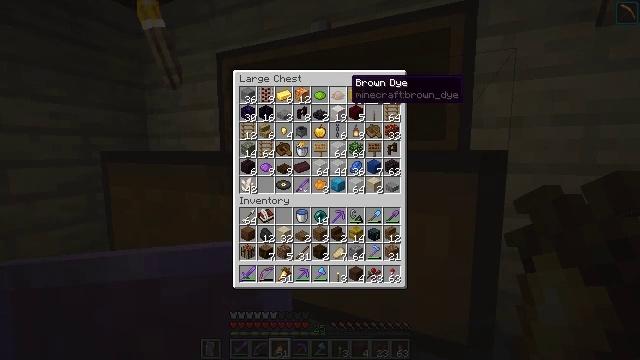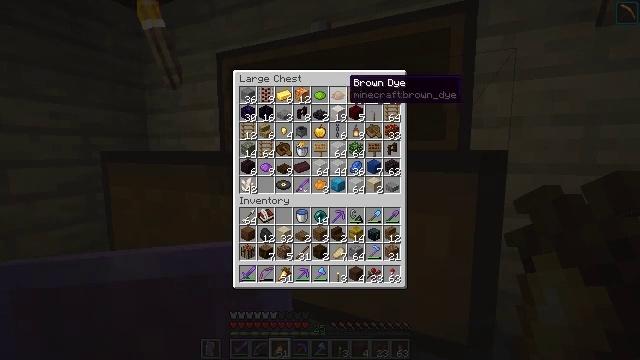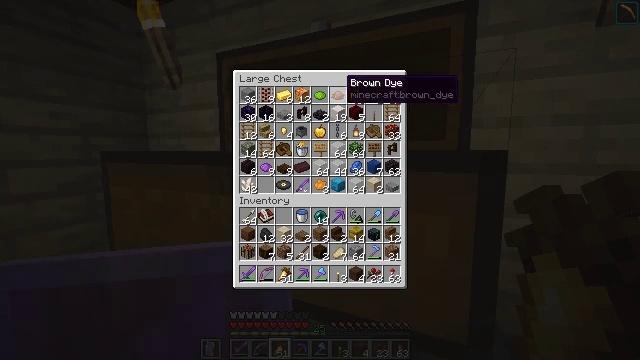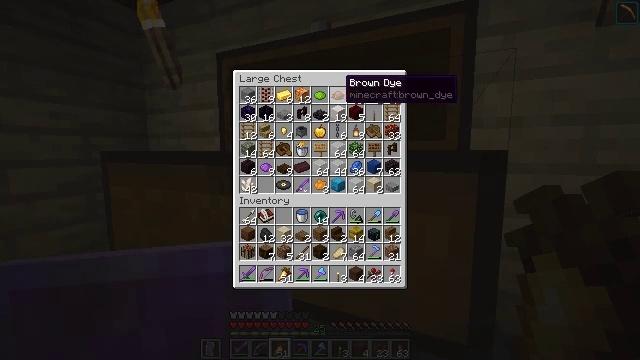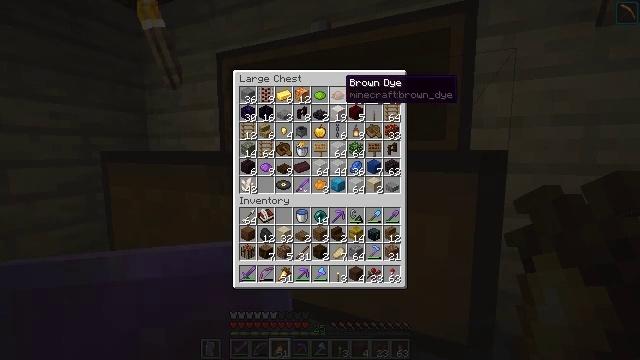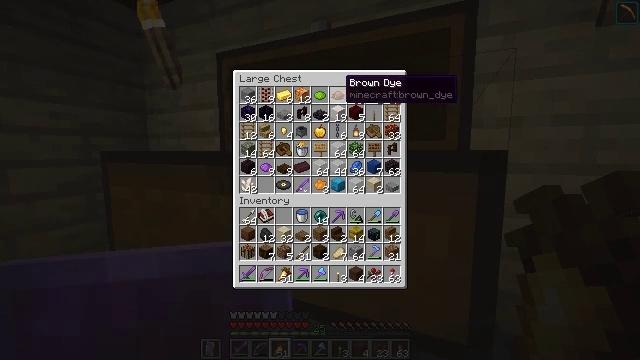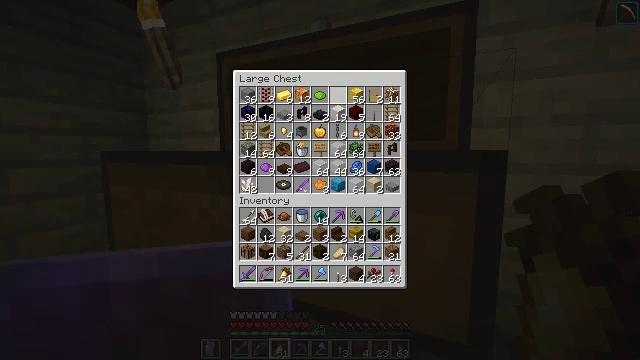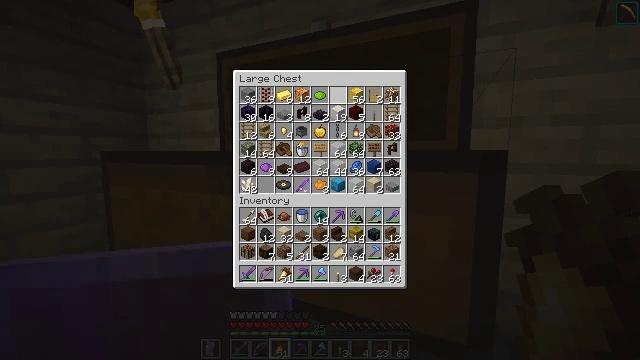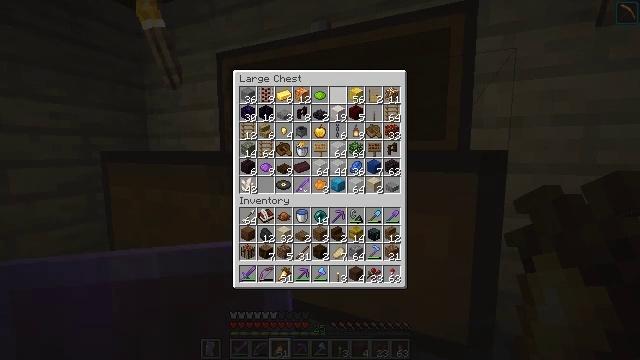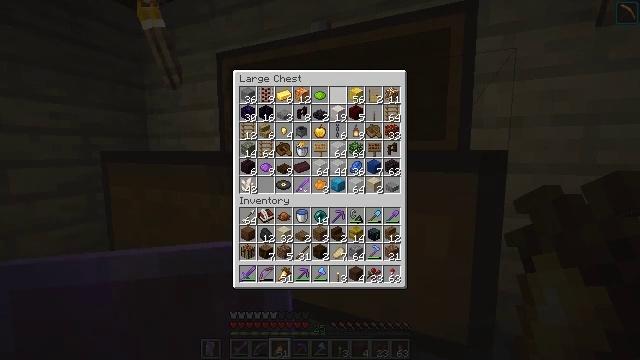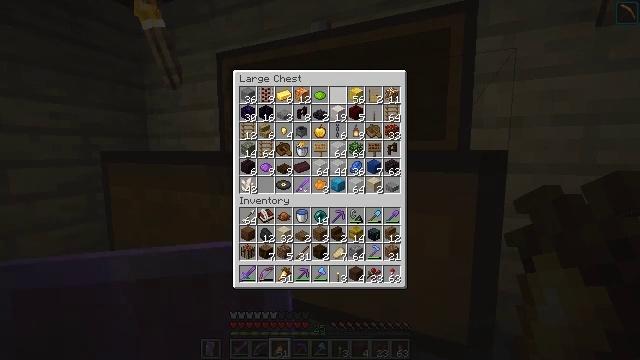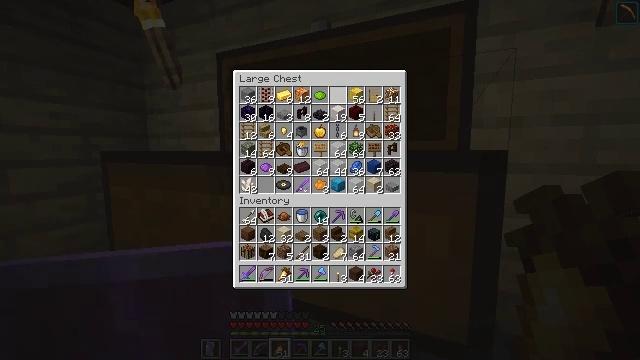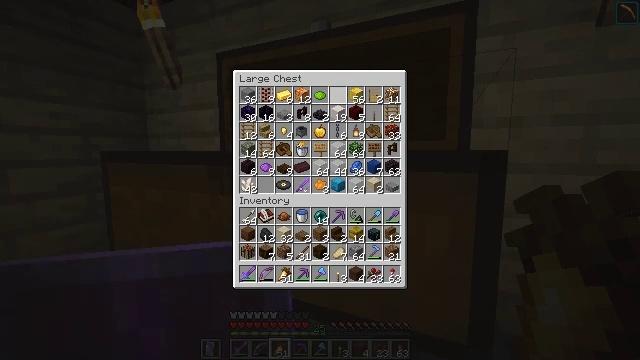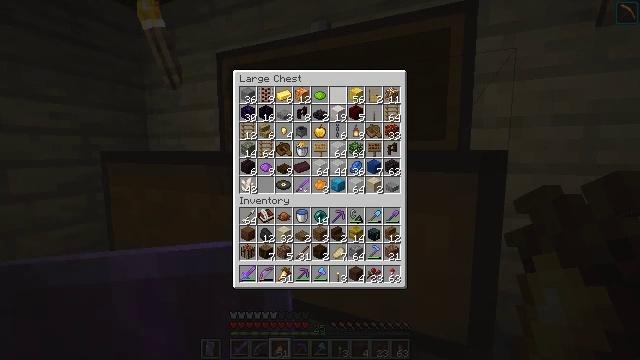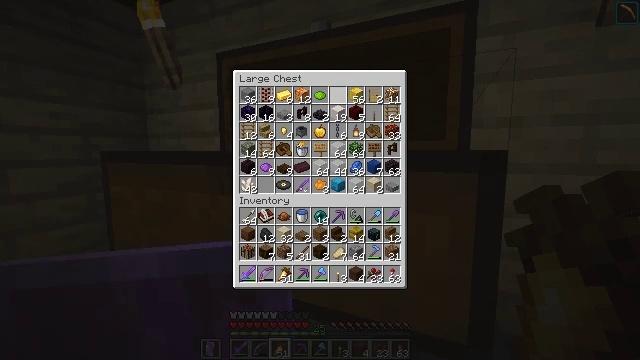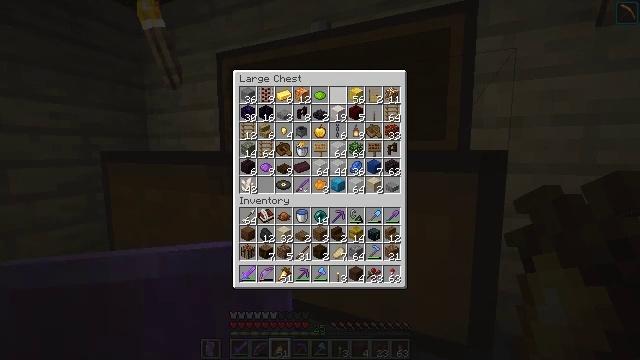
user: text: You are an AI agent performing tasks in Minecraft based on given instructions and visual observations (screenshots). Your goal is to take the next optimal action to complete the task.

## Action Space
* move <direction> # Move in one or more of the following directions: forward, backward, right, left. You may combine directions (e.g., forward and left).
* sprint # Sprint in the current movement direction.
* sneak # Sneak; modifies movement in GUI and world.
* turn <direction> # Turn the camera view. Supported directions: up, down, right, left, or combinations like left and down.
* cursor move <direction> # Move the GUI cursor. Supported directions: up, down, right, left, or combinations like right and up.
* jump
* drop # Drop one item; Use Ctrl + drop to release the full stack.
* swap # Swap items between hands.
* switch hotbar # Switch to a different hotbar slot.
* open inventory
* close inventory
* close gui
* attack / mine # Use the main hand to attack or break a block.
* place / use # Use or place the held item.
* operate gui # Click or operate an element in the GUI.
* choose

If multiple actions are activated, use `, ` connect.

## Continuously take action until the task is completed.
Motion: motion action
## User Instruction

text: Combine materials to craft brown concrete powder.
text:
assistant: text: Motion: sneak
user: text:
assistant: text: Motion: sneak
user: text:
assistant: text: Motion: sneak
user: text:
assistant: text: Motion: sneak
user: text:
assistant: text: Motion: sneak
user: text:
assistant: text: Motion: sneak, operate gui
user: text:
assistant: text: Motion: sneak, operate gui
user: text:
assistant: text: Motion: sneak
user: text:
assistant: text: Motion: sneak
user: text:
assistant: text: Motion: sneak
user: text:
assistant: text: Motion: sneak
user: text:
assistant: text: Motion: sneak
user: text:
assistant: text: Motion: no_op
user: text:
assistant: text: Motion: no_op
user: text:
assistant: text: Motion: no_op
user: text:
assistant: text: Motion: no_op
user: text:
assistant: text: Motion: no_op
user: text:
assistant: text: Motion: no_op
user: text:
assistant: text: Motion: no_op
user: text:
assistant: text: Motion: no_op
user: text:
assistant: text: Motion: no_op
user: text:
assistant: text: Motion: no_op
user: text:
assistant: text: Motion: no_op
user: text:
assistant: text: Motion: no_op
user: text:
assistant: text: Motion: no_op
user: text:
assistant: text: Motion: no_op
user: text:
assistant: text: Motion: no_op
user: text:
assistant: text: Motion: no_op
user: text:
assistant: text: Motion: no_op
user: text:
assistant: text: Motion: no_op